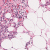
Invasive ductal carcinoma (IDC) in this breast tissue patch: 1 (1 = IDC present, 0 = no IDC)